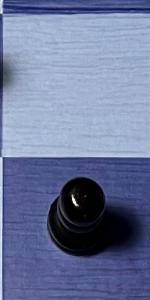
Label: Pawn_Black